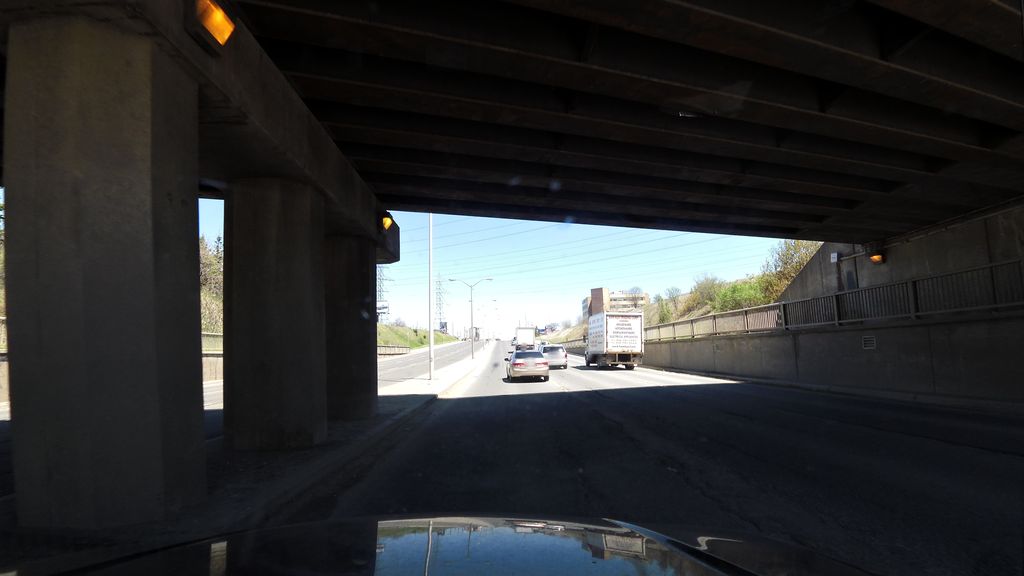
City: toronto